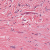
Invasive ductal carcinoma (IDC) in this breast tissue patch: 1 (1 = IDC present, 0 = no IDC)